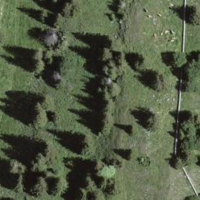
EUNIS habitat code: 23
Species observed at this site:
Galium anisophyllon